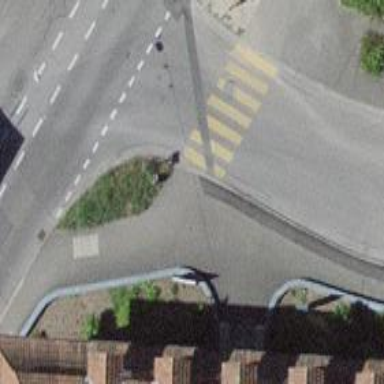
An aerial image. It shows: Kerb barrier.